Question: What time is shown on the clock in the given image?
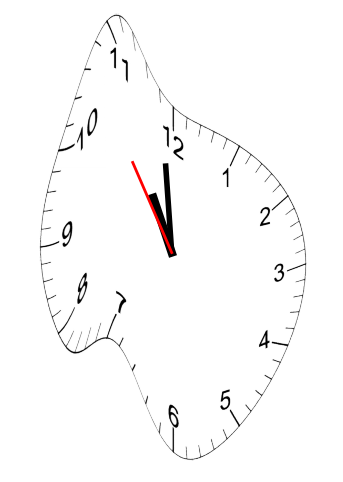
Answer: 10:58:54